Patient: sex M, age 72
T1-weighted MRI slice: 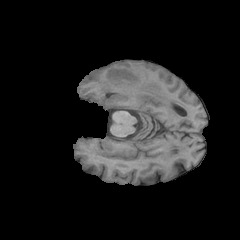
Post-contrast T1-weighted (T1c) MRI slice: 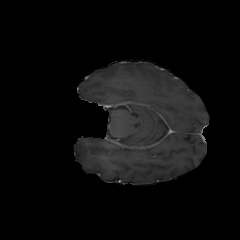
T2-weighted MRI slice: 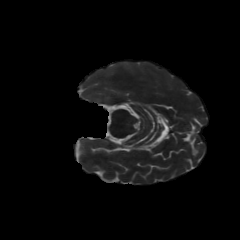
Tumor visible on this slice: yes
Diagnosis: Glioblastoma, IDH-wildtype
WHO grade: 4